Question: How can I convert a directory under a virtual directory to an application, using WIX?
WIX installs the following Virtual Directory to IIS, and I wish it to also convert the folder to an application.

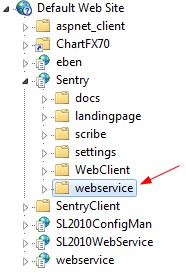
Answer: I could not find a way to do this through WIX or the IIS extension, so I resorted to calling an external command. For future reference, the commands are:
'''
C:\Inetpub\AdminScripts\mkwebdir.vbs -c Localhost -w "Default Web Site" -v "sentry/webservice","{physical path}"
C:\Inetpub\AdminScriptsdsutil.vbs appcreateinproc w3svc/1/root/sentry/webservice
'''
'''
C:\Windows\System32\iisvdir.vbs /create "Default Web Site/Sentry/webservice" webservice "{physical path}"
'''
'''
C:\Windows\System32\inetsrvppcmd add app /site.name:"Default Web Site" /path:/Sentry/webservice /physicalPath:"{physical path}"
'''